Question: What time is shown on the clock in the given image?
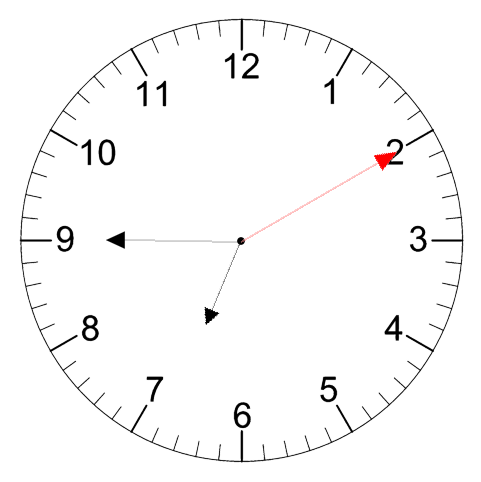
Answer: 06:45:10